Question: I am trying to create a script where a user clicks on the link type he wants and it opens it up in a small textfield below based on which he clicks.
For example
But i am having a problem as it pastes the entire code into the text box for some reason?
'<a class="linkInsert" value="1">Link (email &amp; IM)</a>'
<URL>
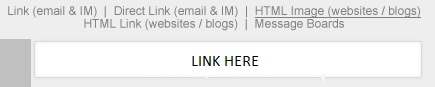
Answer: You don't need to use '.parent()'
Do this way
'$('#linkText').val($(this).html());'
Demo '--->' <URL>
---
to show value of clicked link ()
'''
$('a.linkInsert').click(function (e) {
e.preventDefault();
$('#linkText').val($(this).data('value'));
});
'''
Demo '--->' <URL>